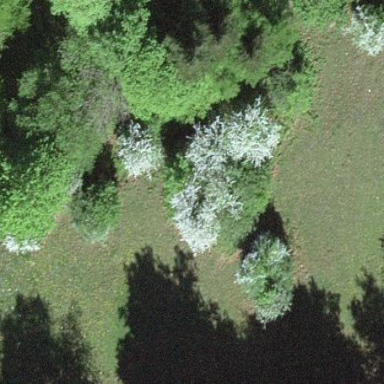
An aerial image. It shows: Beautiful meadow.